Question: The in-built spell check of Sublime Text has problems with the '{}' brackets in LaTeX. To give you an example:
In ' extbf{typology for systemic problems}' 'typology' is shown as an error. Right mouse click offers me to correct it to 'typology' which results in ' ypology for systemic problems}'.
Can I somehow improve ST's capabilities for detecting the '{}' correctly?

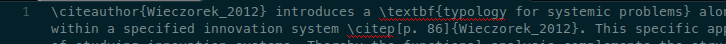
Answer: It looks like you don't use any LaTeX syntax highlighting. Set Syntax to LaTeX will solve this.